Interaction volume radius: 10 \u00c5
Interaction volume height: 30 \u00c5
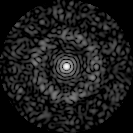
Disorder parameter: 0.8404